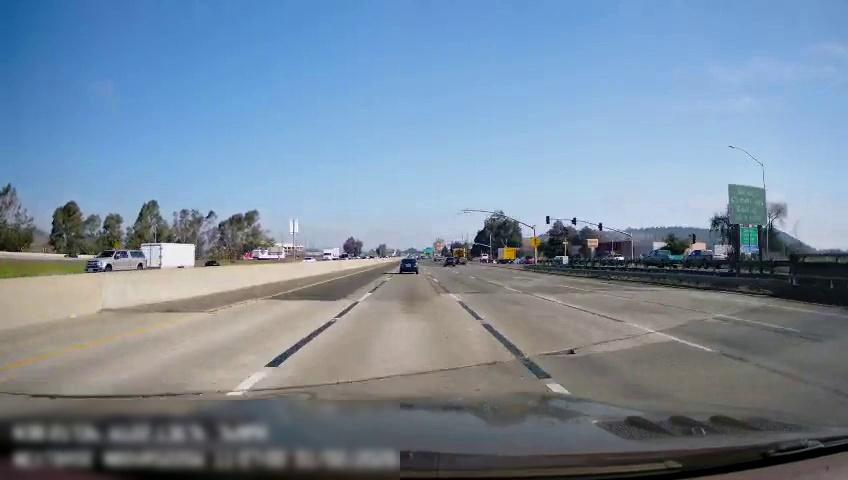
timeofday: Day
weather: Sunny
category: Drivable Space
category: Vehicles | Car
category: Vehicles | Other LV
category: Vehicles | SUV
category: Vehicles | SUV
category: Vehicles | Car
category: Lanes | Current Lane
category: Lanes | Alternate Lane
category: Lanes | Current Lane
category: Lanes | Alternate Lane
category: Lanes | Alternate Lane
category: Lanes | Alternate Lane
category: Traffic | Signs
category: Traffic | Signs
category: Traffic | Signs